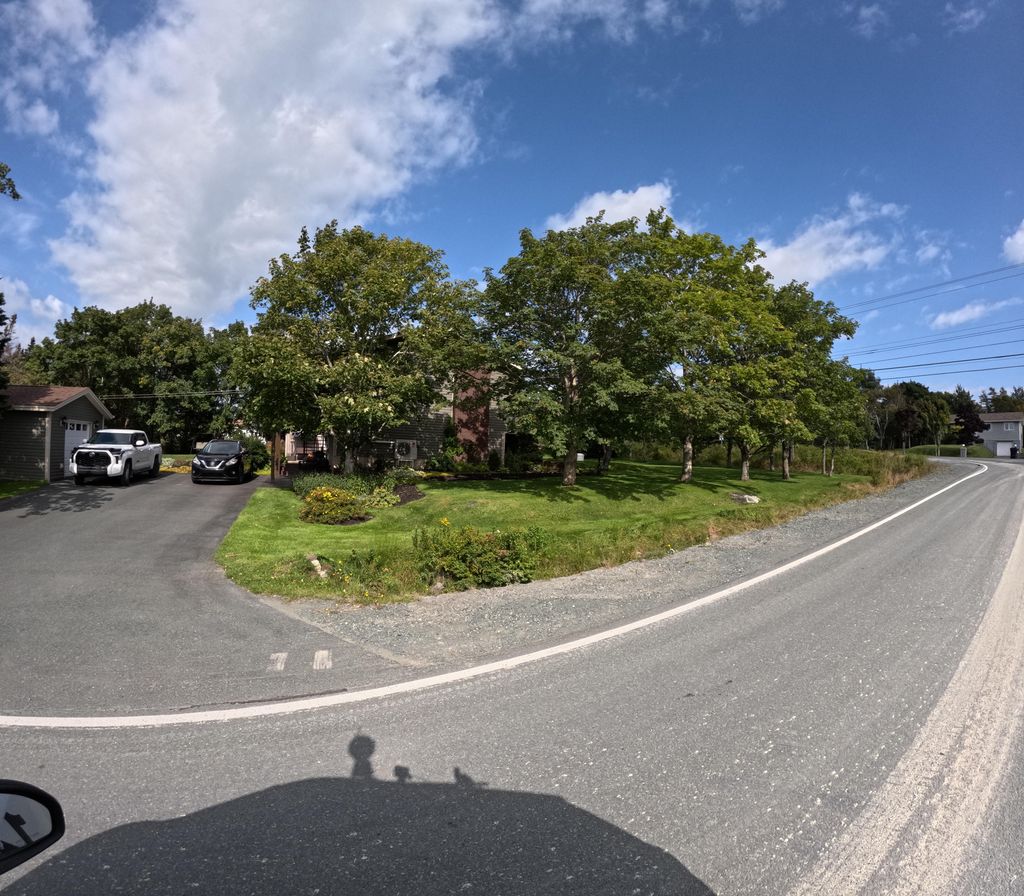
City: st_johns